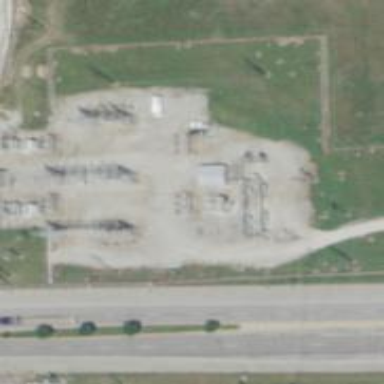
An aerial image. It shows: Power substation.